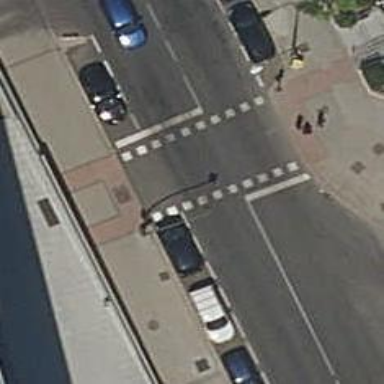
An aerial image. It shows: Zebra crossing on footway.